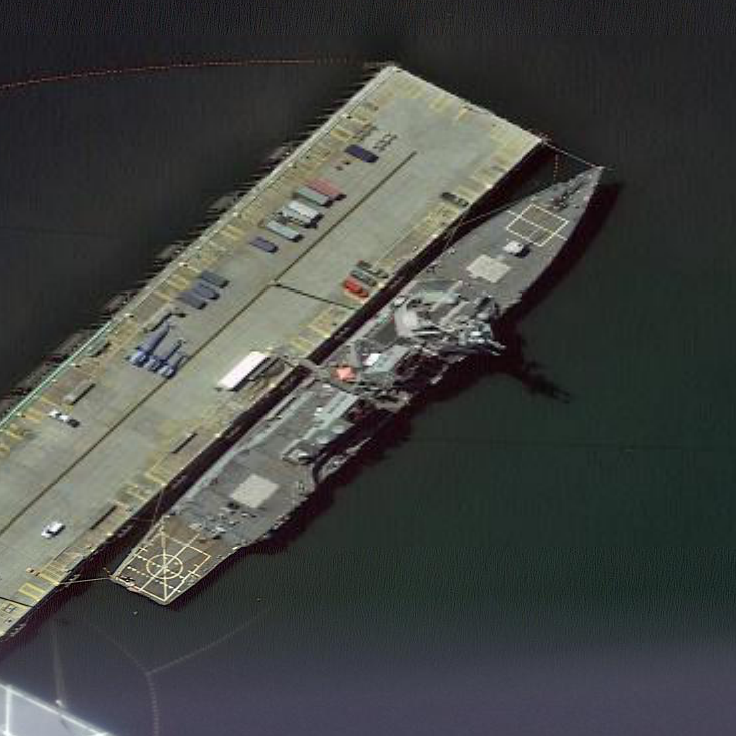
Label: destroyer